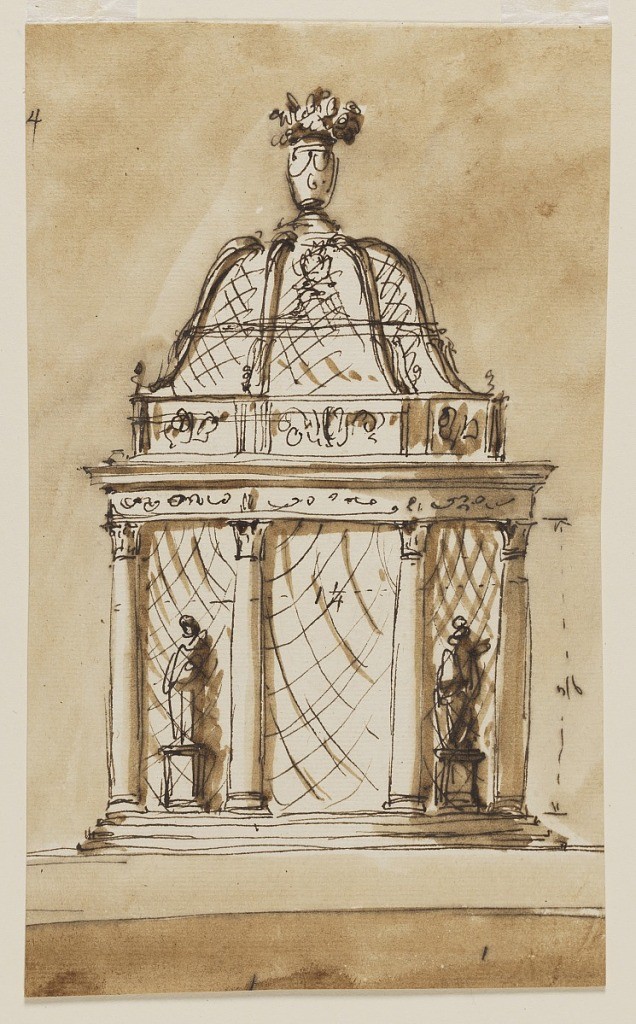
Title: Centerpiece
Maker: Giuseppe Barberi, Italian, 1746–1809
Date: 1746–1809
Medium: Pen and brown ink, brush and brown wash on off-white laid paper, lined
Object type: Drawing
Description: Design for a centerpiece.